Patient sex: M
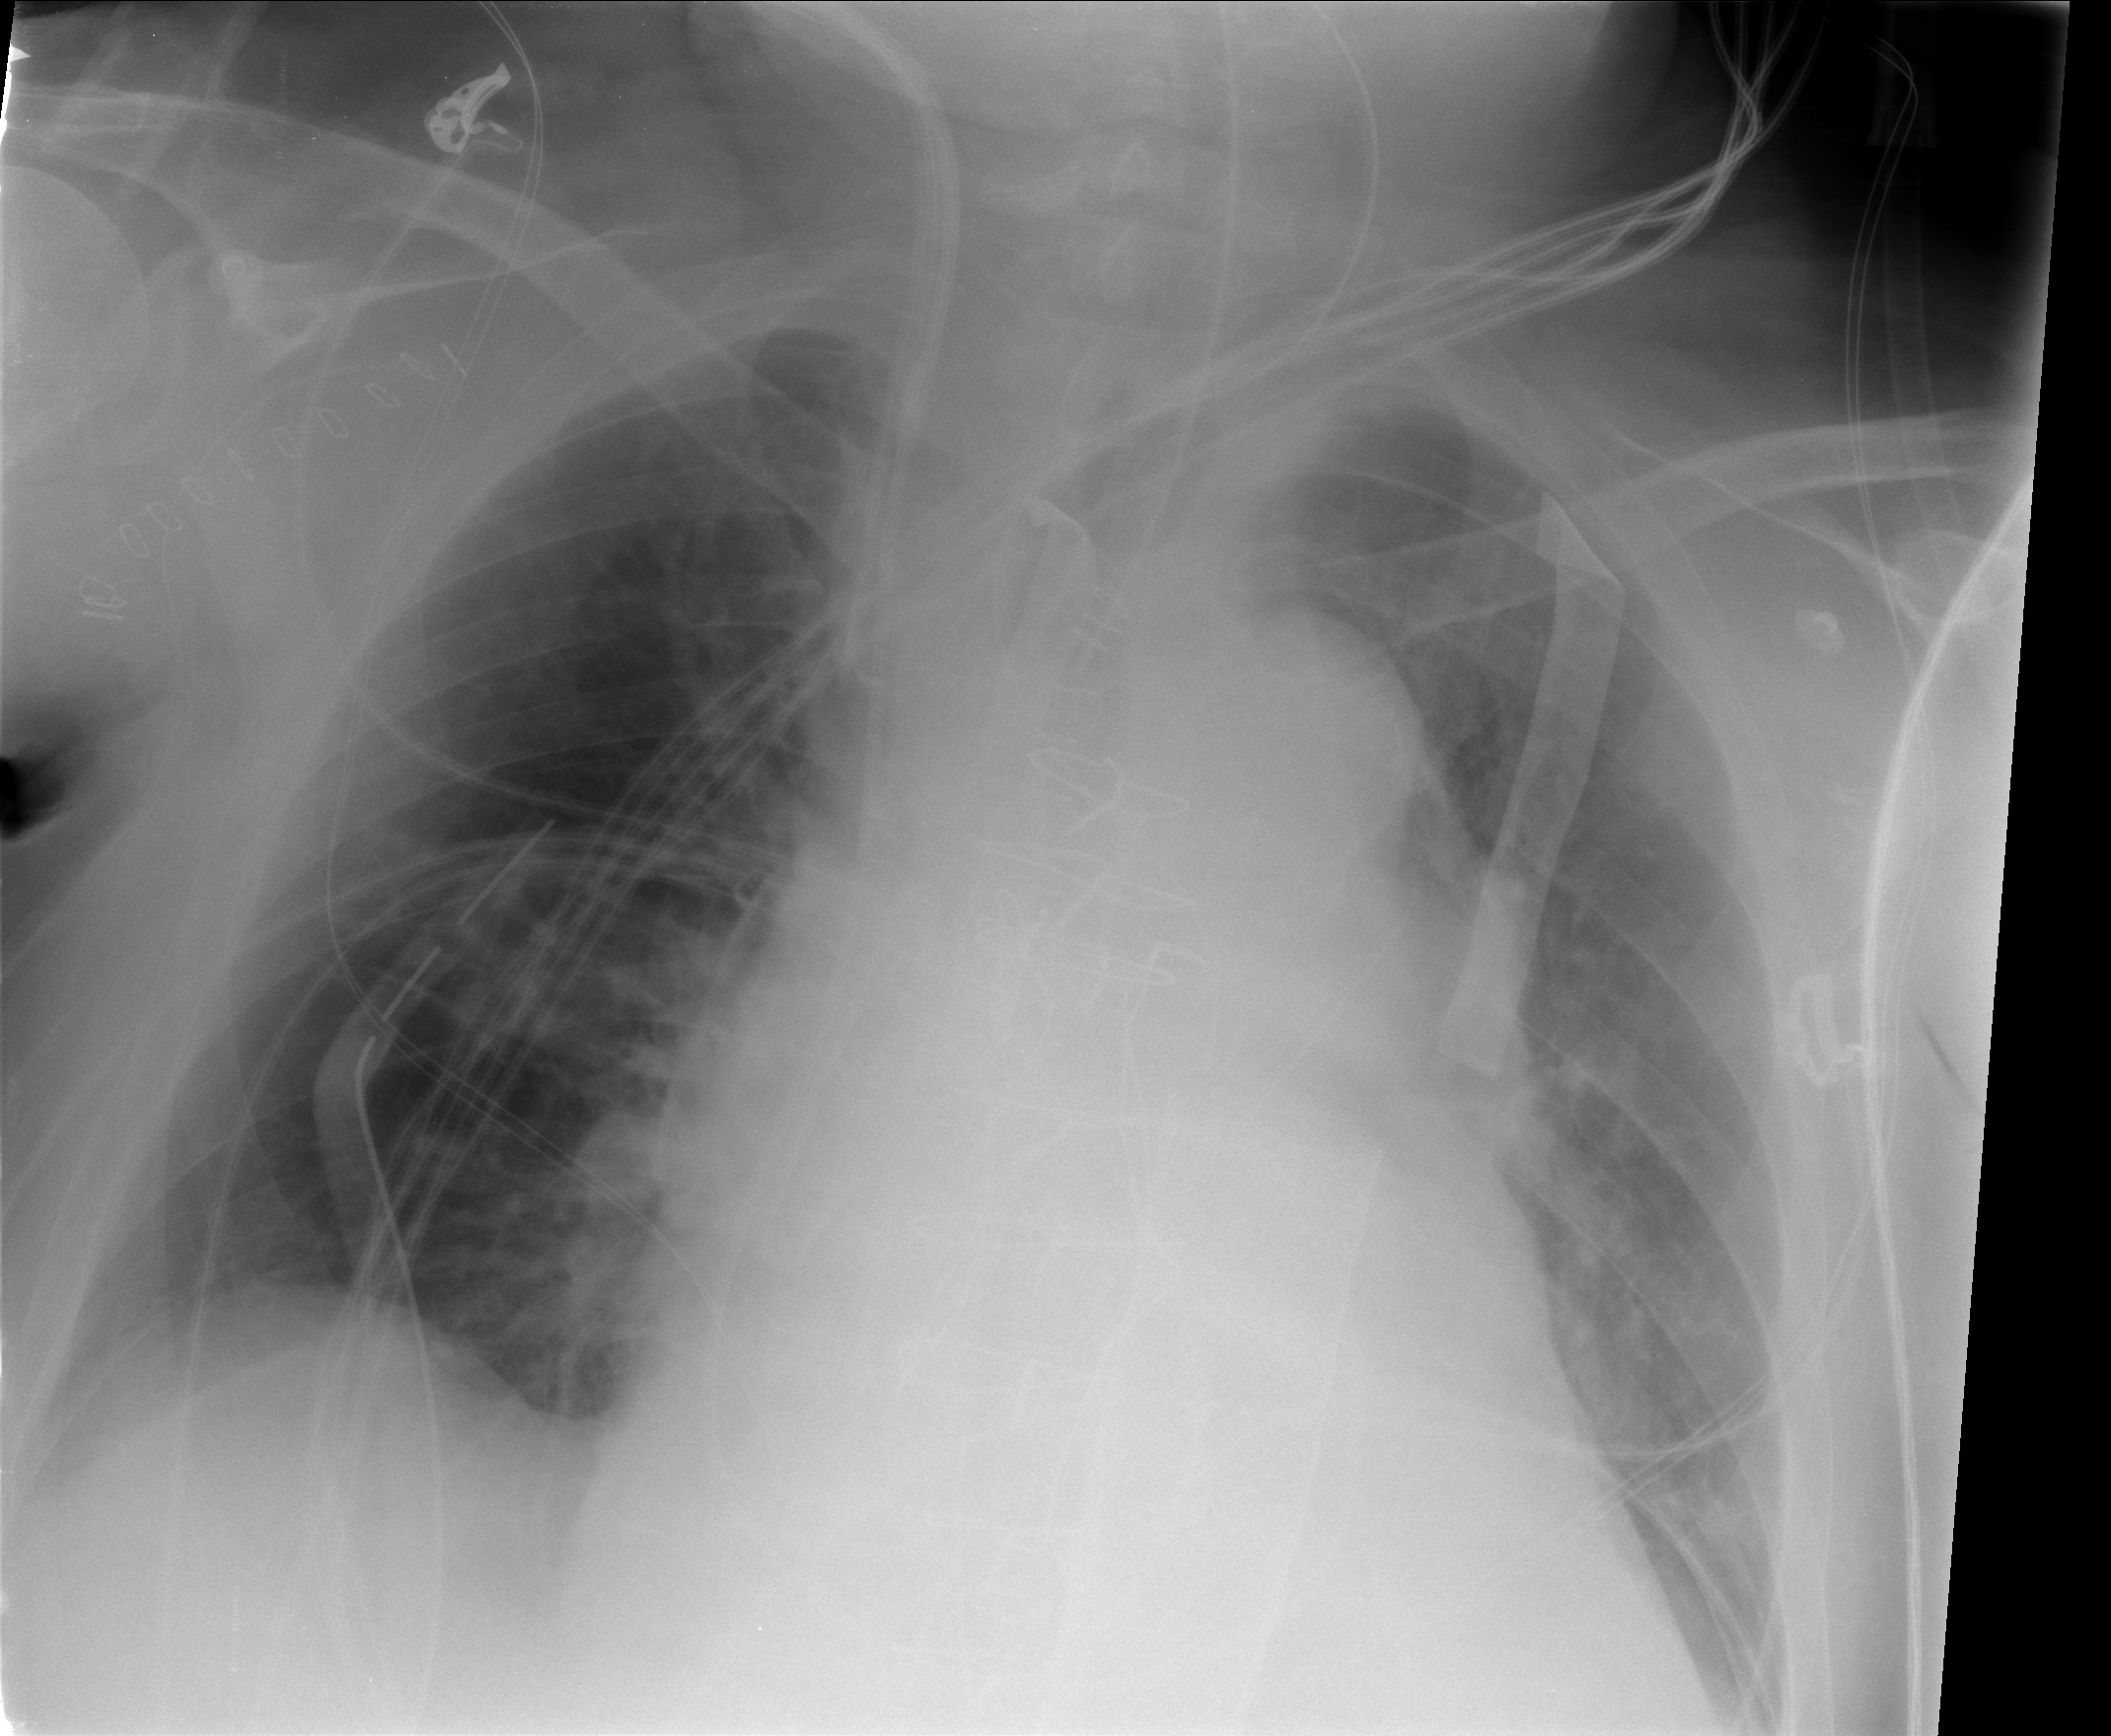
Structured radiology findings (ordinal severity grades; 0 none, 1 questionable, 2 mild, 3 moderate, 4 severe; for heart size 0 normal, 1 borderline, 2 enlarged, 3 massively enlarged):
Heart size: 2
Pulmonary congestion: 2
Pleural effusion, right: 2
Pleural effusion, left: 1
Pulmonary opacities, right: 0
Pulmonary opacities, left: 0
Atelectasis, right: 2
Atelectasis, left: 2